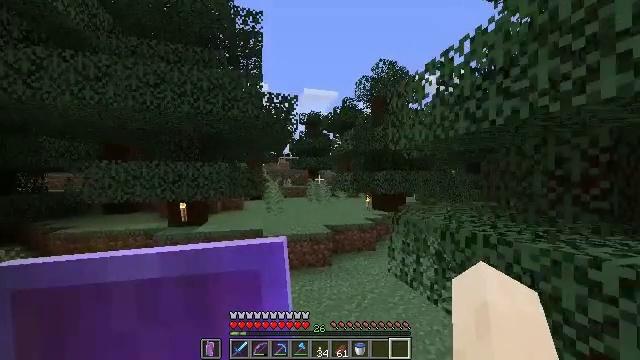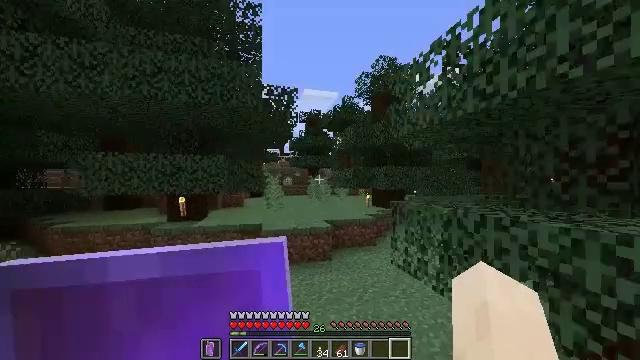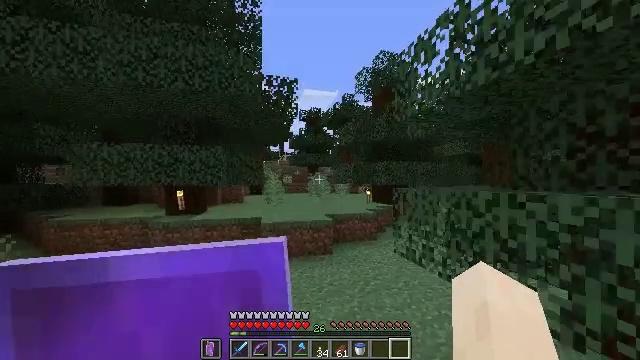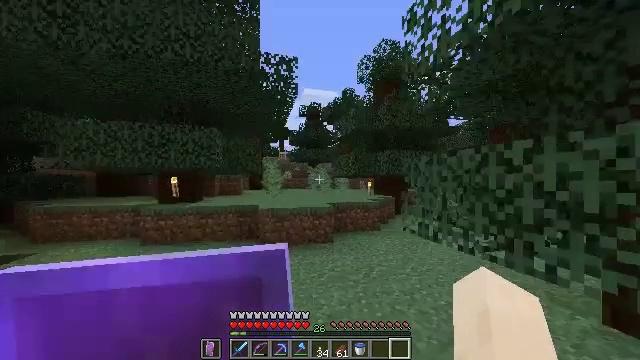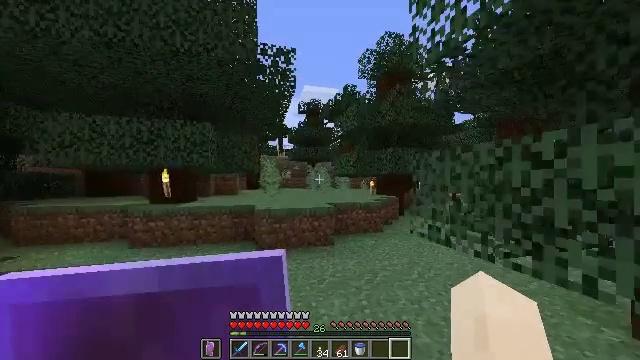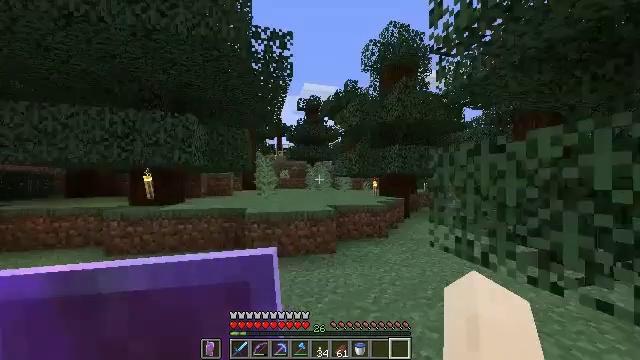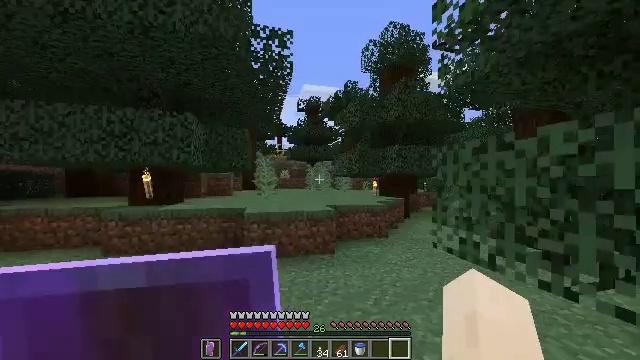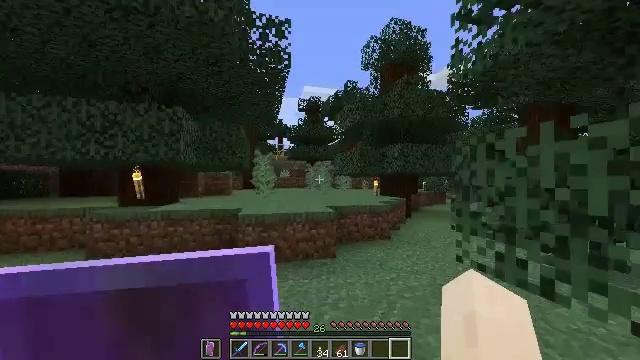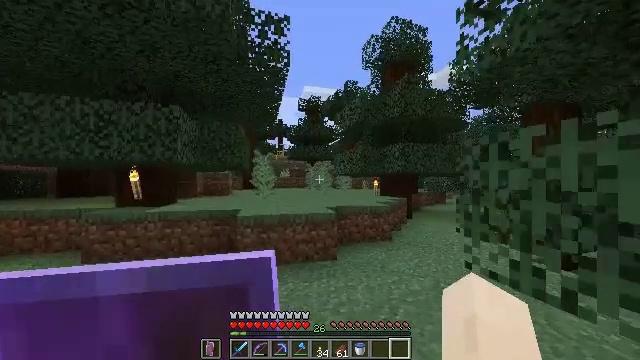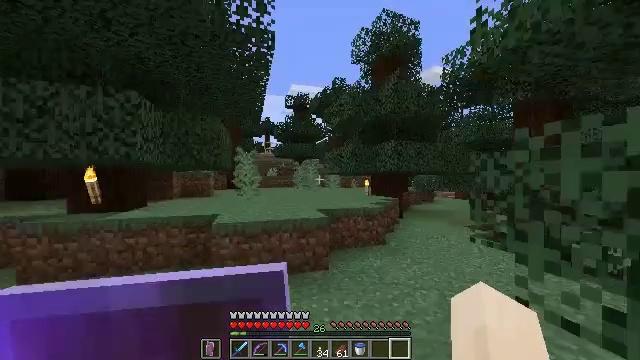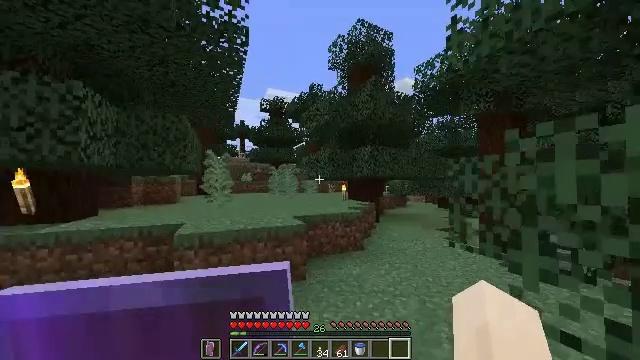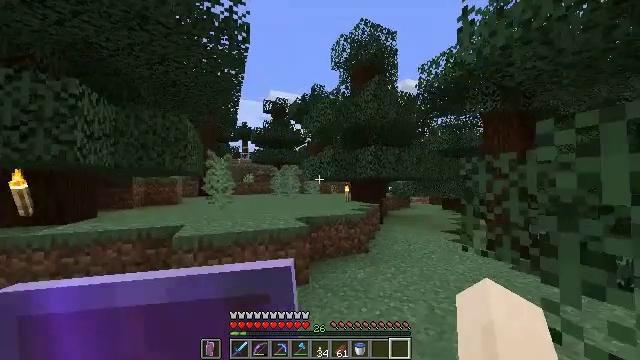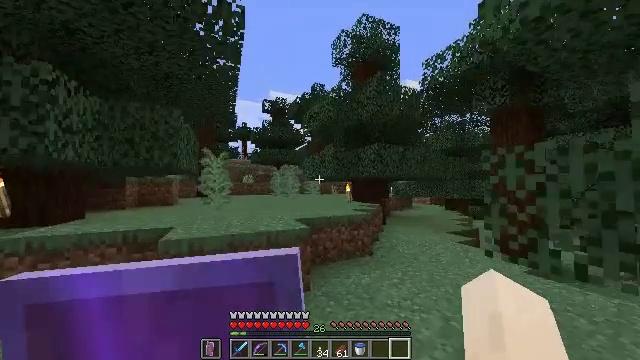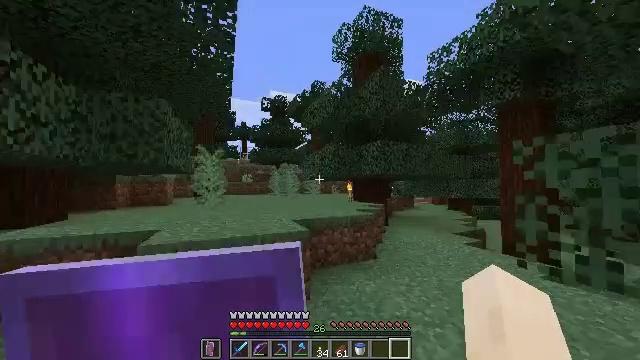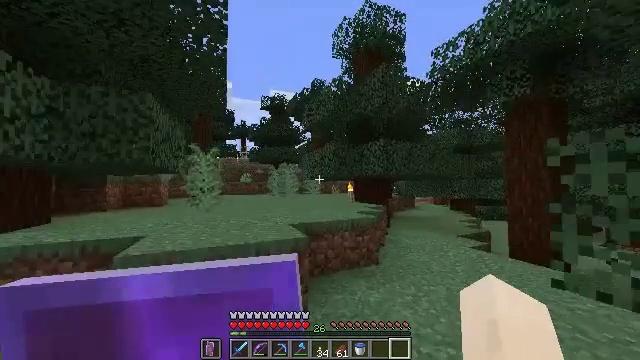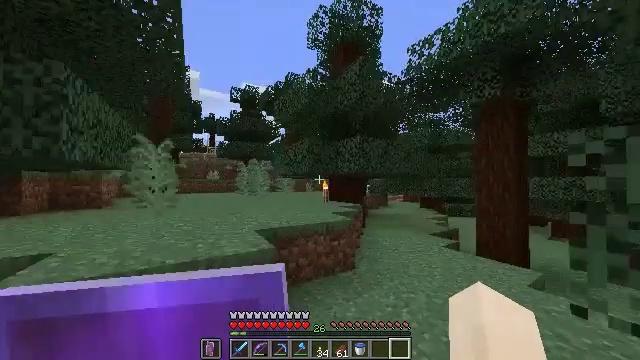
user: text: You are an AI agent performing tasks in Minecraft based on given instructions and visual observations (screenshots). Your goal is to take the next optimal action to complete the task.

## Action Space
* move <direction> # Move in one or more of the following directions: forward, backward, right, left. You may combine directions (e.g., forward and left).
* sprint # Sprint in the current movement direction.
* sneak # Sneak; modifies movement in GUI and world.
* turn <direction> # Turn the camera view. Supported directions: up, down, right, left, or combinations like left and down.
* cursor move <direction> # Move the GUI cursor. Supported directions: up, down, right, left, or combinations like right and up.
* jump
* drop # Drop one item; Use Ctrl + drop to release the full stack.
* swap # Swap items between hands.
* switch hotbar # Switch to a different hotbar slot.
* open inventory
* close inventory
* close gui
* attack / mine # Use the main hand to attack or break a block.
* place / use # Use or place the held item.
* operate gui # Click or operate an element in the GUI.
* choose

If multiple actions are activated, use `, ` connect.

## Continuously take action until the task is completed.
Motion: motion action
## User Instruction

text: Harvest grass block to clear the area.
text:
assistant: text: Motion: move forward
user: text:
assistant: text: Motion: move forward
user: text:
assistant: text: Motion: move forward
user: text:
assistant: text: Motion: move forward, sprint
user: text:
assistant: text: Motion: move forward, sprint
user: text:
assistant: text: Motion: move forward
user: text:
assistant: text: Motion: move forward
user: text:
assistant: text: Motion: move forward
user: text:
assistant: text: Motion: move forward, sprint, turn right
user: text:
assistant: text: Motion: move forward, sprint, turn right and up
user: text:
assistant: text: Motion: move forward
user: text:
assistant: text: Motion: move forward
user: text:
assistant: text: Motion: move forward
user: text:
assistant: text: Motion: move forward
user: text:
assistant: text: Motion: move forward, sprint, turn right
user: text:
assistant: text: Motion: move forward, sprint, turn right
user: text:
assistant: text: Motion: move forward, sprint, turn right
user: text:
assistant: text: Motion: move forward
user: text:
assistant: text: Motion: move forward, turn left
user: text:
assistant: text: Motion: move forward, turn left
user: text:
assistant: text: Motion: move forward, jump
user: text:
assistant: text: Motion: move forward, jump
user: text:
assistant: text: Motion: move forward, jump
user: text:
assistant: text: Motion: move forward, jump
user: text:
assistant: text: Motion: move forward
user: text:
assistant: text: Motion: move forward
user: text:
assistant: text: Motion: move forward
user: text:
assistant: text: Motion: move forward, sprint
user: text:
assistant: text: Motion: move forward, sprint
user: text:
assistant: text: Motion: move forward, sprint, turn right